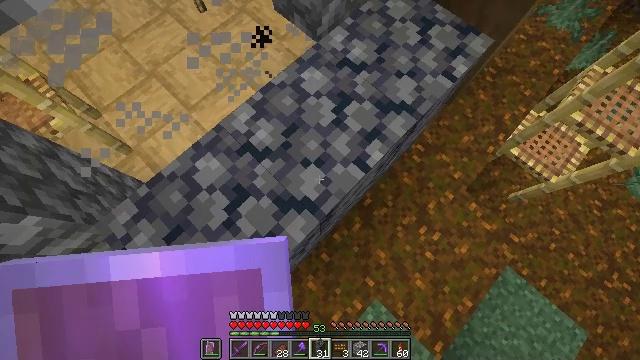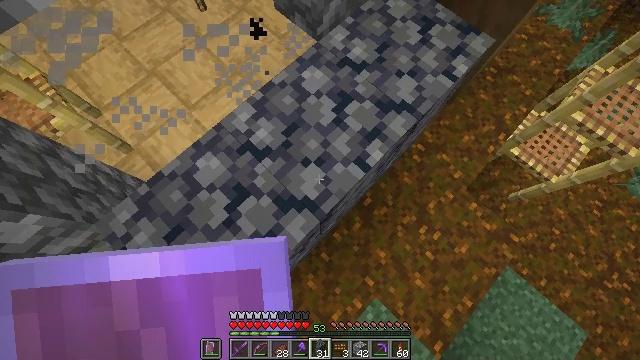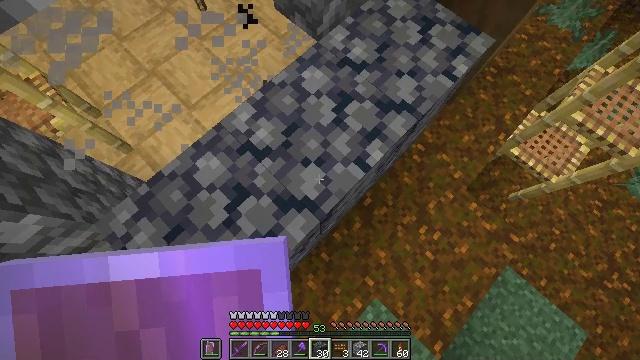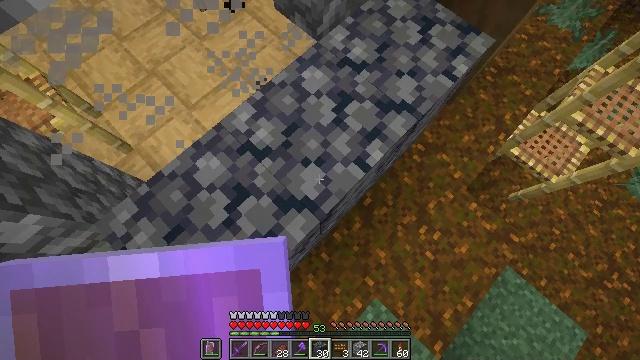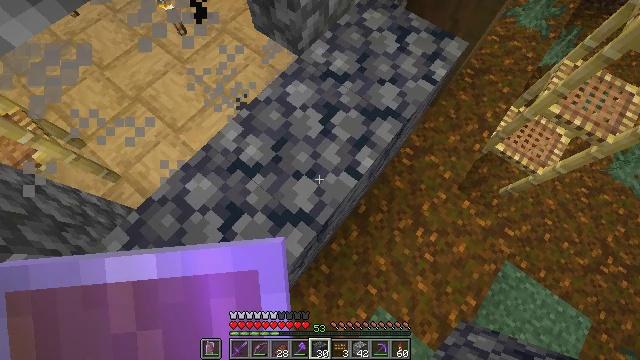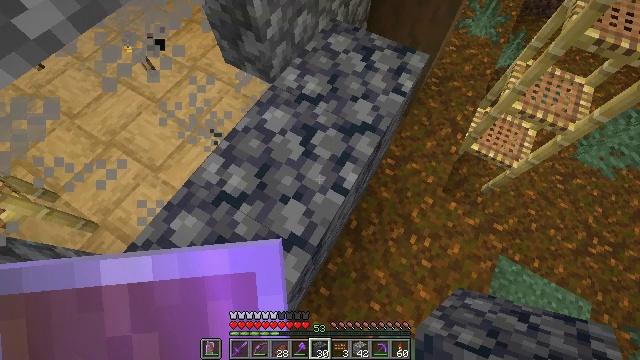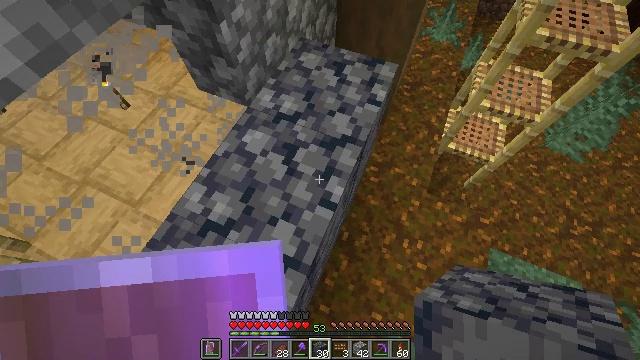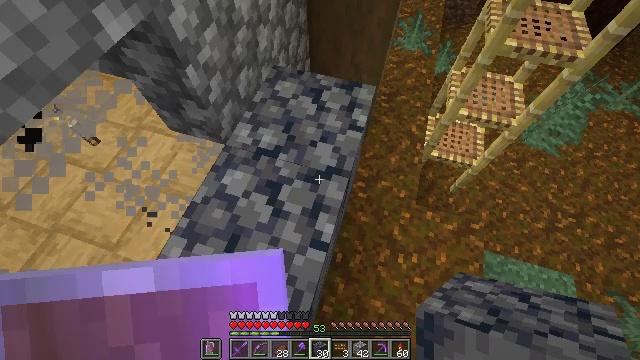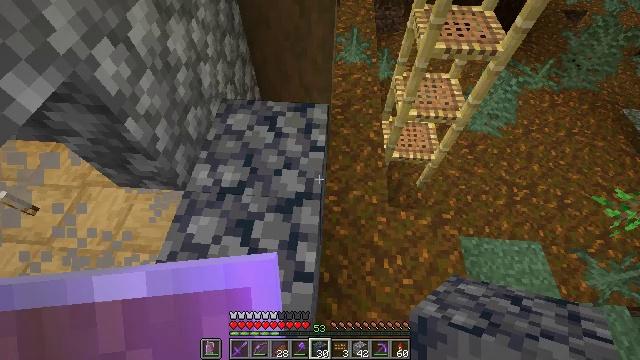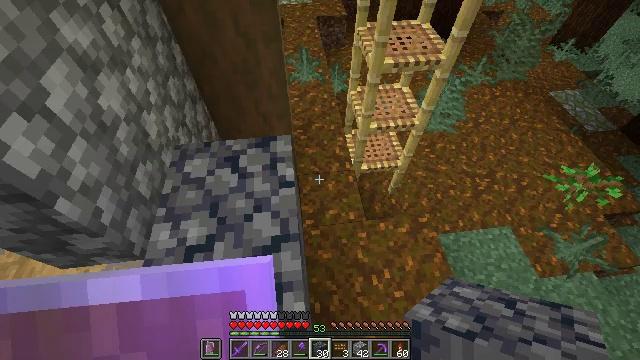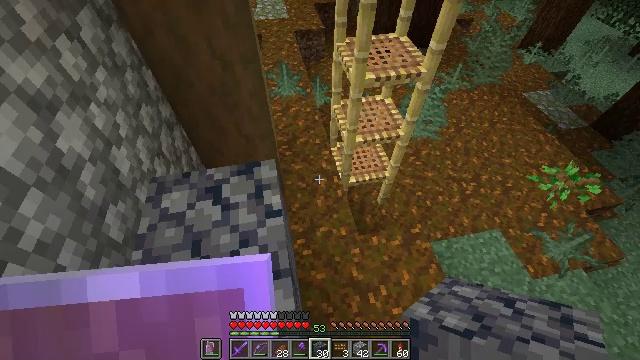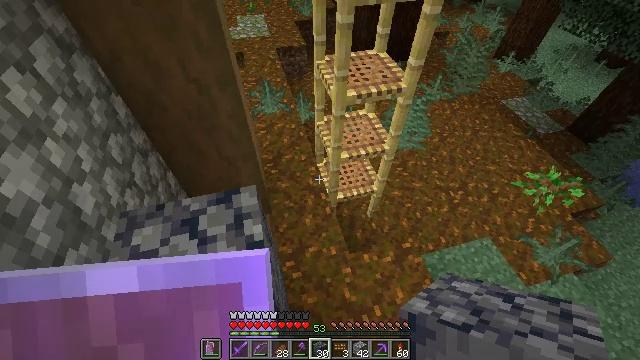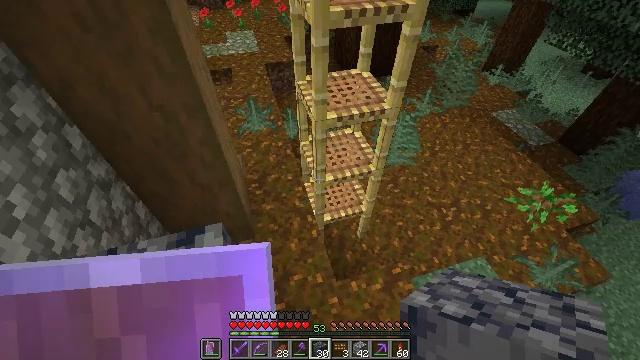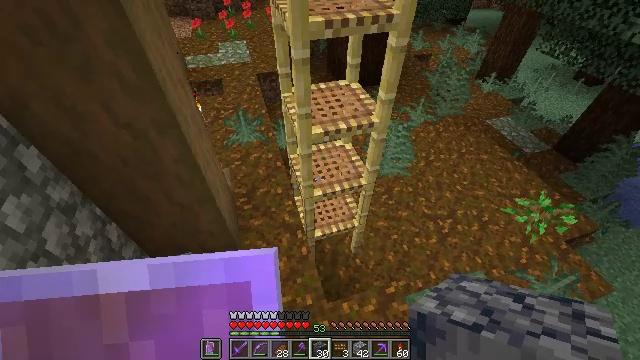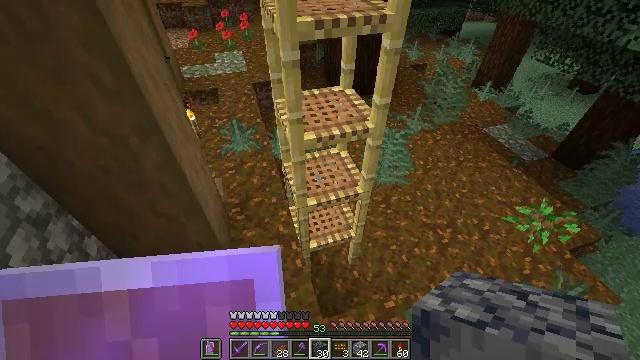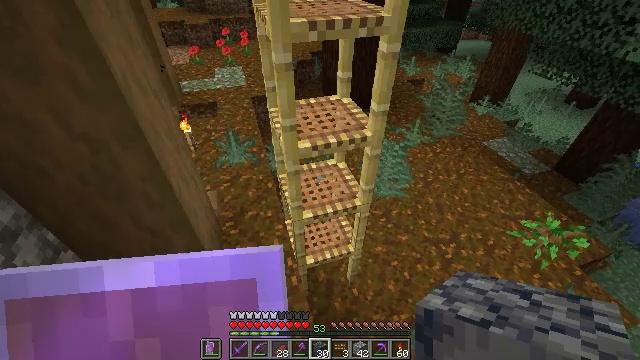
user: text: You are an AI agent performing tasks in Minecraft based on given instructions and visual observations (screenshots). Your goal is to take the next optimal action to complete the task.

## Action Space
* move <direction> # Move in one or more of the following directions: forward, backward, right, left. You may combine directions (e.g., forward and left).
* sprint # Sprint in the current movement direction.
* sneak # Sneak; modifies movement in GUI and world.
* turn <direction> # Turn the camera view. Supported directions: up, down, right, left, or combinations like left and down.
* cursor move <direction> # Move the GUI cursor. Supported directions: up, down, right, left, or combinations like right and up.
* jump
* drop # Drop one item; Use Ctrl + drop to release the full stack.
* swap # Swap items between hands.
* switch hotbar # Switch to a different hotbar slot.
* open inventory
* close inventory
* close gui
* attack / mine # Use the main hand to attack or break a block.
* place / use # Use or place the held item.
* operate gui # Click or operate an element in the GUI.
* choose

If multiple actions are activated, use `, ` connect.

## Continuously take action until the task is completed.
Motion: motion action
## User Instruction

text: Gather up the campfire.
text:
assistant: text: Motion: no_op
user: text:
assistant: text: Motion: no_op
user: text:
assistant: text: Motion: no_op
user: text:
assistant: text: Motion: turn right and up
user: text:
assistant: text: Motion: turn right and up
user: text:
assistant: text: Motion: move forward, turn right and up
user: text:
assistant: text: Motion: move forward, turn right and up
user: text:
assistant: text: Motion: move forward, turn right and up
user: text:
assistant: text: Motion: move forward, turn right and up
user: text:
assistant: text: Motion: move forward and move right, turn right and up
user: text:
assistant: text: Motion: move forward and move right, turn right and up
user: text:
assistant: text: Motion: move forward and move right, turn right and up
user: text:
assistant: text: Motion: move forward and move right, turn up
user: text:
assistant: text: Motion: move forward, turn up
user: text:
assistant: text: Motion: move forward, turn up
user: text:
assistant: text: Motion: move forward, turn left and up
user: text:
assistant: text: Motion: move forward, turn left and up
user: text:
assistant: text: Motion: move forward, sprint, turn left and up
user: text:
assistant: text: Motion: move forward, sprint, turn left and up
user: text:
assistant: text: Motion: move forward, sprint, turn left and up
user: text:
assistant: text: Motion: move forward, sprint, turn left and up
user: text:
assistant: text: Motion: move forward, sprint, turn left and up
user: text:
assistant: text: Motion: move forward, sprint
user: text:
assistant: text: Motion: move forward, sprint
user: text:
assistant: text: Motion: move forward, sprint
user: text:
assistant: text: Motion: move forward, sprint
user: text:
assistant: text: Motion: move forward, sprint
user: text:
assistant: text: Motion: move forward, sprint
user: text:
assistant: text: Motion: move forward, sprint
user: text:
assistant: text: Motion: move forward, sprint